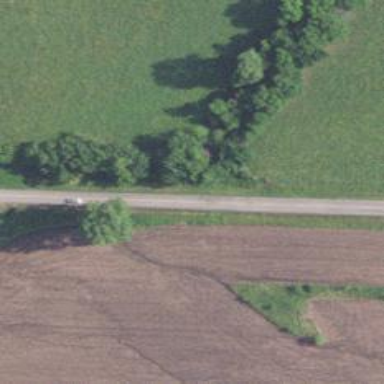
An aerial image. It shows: Tertiary road.